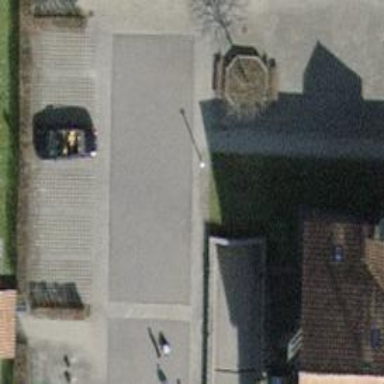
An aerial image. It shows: Parking entrance.